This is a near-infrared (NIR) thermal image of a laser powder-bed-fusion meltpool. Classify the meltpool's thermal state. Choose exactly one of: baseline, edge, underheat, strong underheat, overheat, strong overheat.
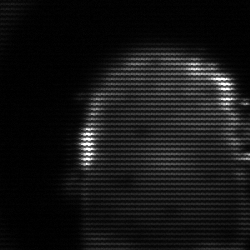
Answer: baseline